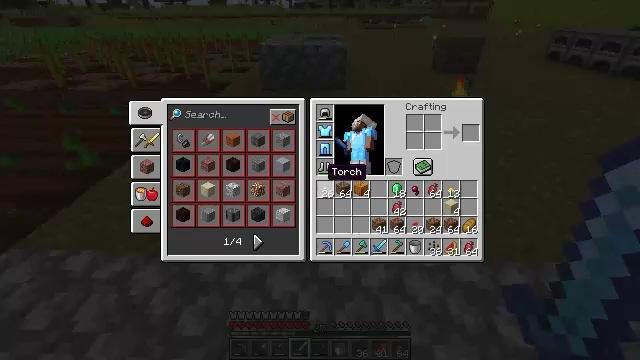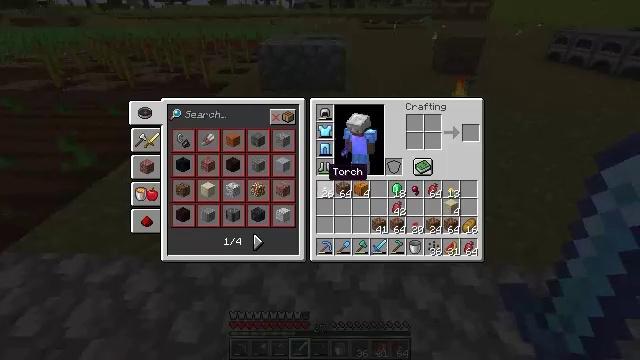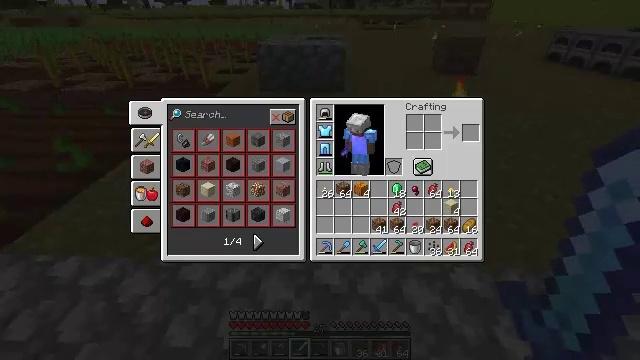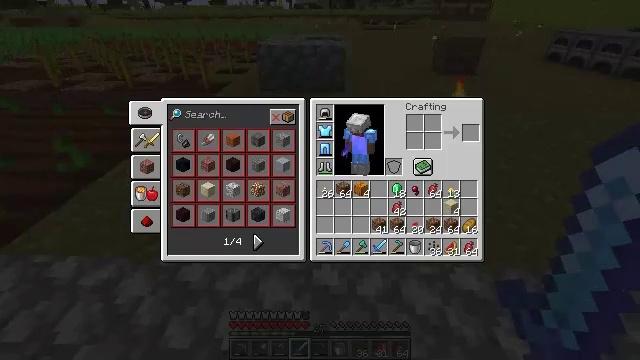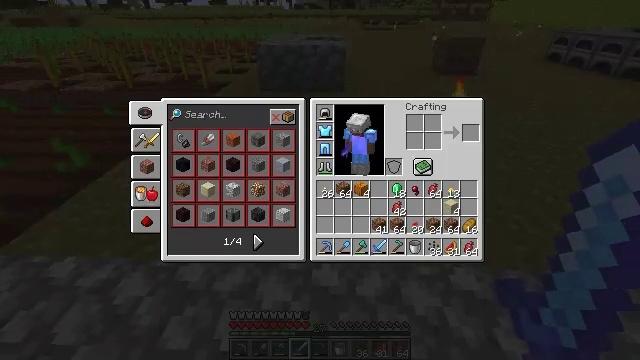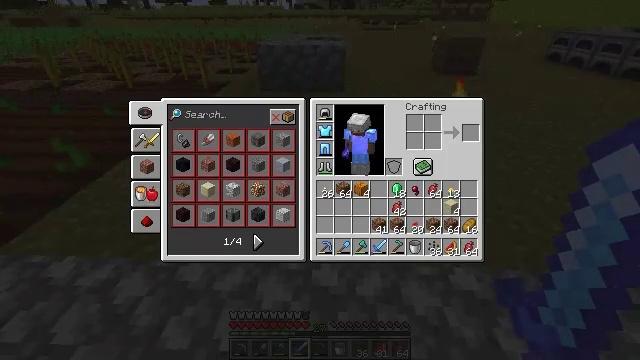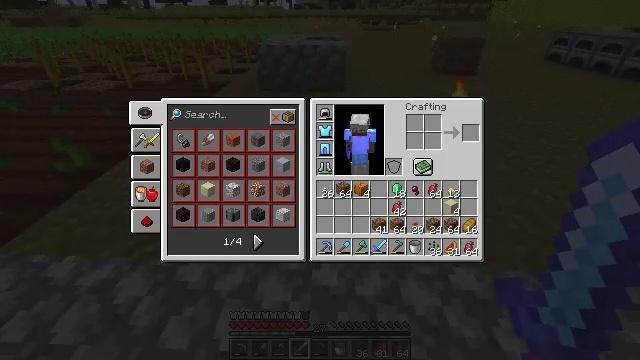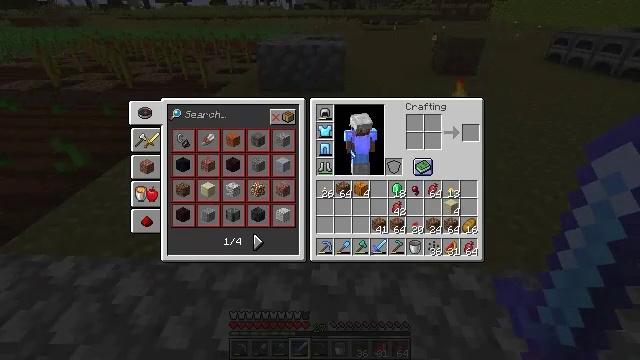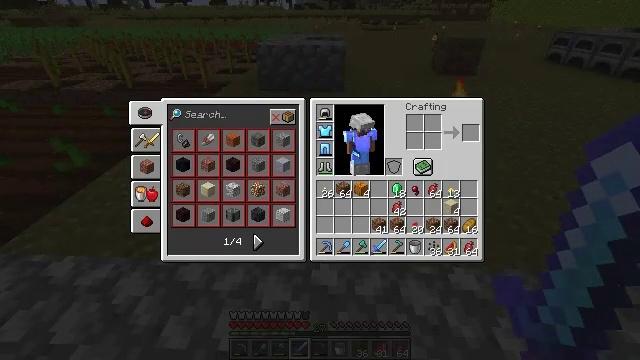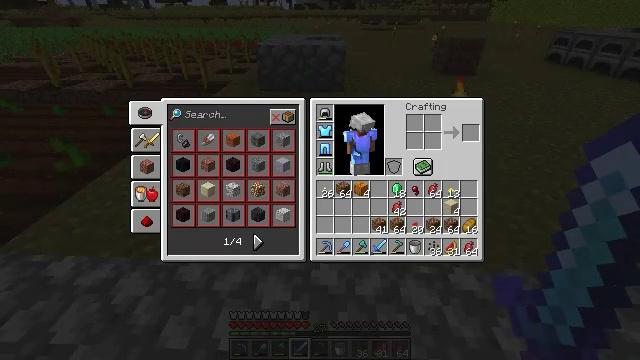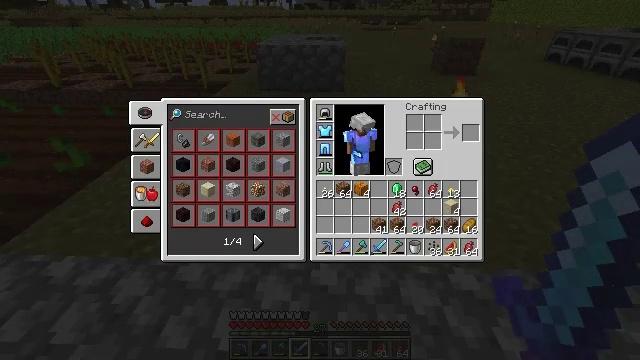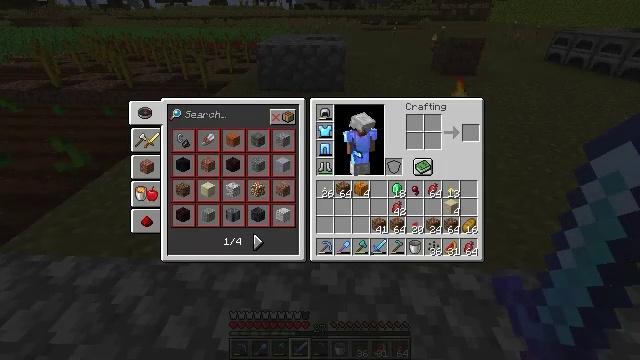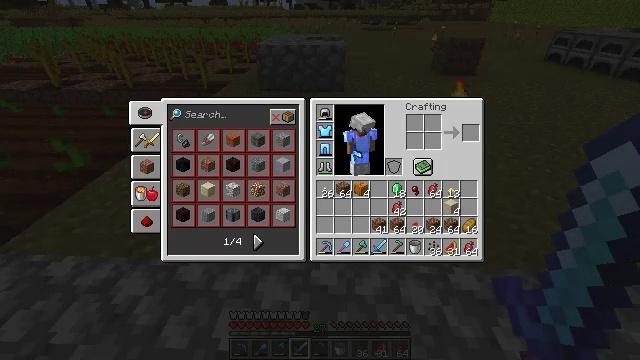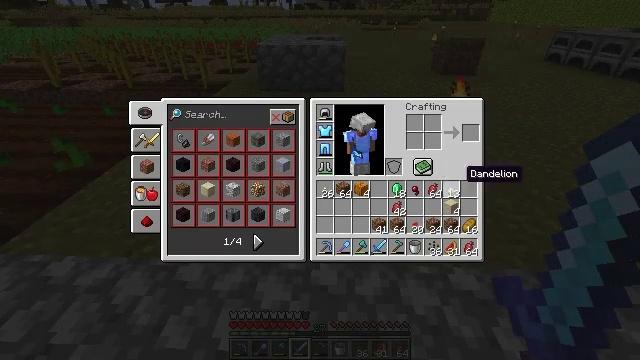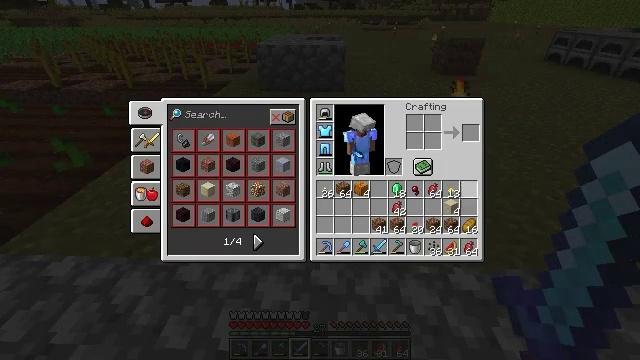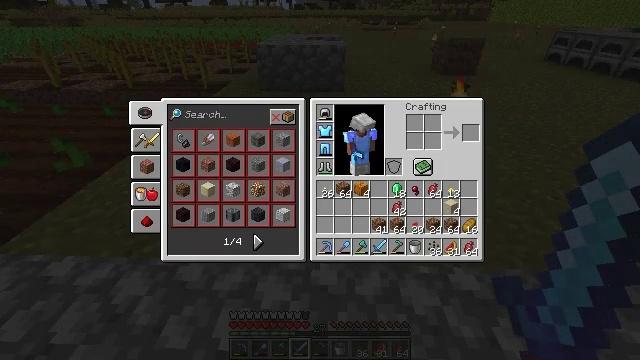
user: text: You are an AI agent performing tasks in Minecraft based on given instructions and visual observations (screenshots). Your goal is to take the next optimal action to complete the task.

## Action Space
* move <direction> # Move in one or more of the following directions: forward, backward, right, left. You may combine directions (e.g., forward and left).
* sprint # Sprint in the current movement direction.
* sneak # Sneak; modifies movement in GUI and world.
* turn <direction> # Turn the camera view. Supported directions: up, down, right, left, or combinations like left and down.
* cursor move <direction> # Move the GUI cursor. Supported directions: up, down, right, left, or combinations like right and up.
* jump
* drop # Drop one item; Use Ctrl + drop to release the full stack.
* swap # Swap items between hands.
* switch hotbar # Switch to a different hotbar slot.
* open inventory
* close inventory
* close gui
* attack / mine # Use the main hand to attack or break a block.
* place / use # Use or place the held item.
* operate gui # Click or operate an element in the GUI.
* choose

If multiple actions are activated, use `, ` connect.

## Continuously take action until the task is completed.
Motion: motion action
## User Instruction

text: Create pumpkin seeds with a pumpkin in your inventory.
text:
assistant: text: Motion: open inventory
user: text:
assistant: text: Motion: open inventory
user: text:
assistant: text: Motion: open inventory
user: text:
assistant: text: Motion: cursor move right
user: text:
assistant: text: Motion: cursor move right
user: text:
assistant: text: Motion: cursor move right
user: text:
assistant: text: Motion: cursor move right
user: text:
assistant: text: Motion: cursor move right
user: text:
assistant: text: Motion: cursor move right
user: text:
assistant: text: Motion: no_op
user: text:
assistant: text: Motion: no_op
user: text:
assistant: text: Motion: no_op
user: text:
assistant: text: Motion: cursor move right
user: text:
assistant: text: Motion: cursor move right
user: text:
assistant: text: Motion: cursor move right
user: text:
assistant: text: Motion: cursor move right
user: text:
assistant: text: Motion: no_op
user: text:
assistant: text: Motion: no_op
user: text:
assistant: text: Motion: no_op
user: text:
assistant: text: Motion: no_op
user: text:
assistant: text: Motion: no_op
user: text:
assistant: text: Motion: no_op
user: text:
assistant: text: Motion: no_op
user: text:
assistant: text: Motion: no_op
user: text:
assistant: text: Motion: no_op
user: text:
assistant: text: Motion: no_op
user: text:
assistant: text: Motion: no_op
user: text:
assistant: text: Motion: no_op
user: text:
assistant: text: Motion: cursor move right
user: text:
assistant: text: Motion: no_op